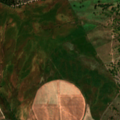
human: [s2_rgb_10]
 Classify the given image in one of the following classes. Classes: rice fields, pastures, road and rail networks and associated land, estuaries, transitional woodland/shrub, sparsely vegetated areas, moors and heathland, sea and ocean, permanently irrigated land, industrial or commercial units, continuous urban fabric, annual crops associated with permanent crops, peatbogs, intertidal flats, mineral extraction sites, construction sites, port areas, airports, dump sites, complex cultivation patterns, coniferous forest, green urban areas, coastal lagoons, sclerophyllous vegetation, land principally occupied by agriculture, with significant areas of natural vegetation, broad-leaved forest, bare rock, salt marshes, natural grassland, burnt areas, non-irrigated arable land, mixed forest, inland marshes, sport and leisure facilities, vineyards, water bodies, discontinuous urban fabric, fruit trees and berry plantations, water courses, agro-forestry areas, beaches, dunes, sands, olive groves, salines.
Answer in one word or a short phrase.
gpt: continuous urban fabric